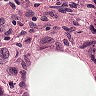
Metastatic tissue present: yes